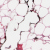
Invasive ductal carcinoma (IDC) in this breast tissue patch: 0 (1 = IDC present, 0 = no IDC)